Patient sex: F
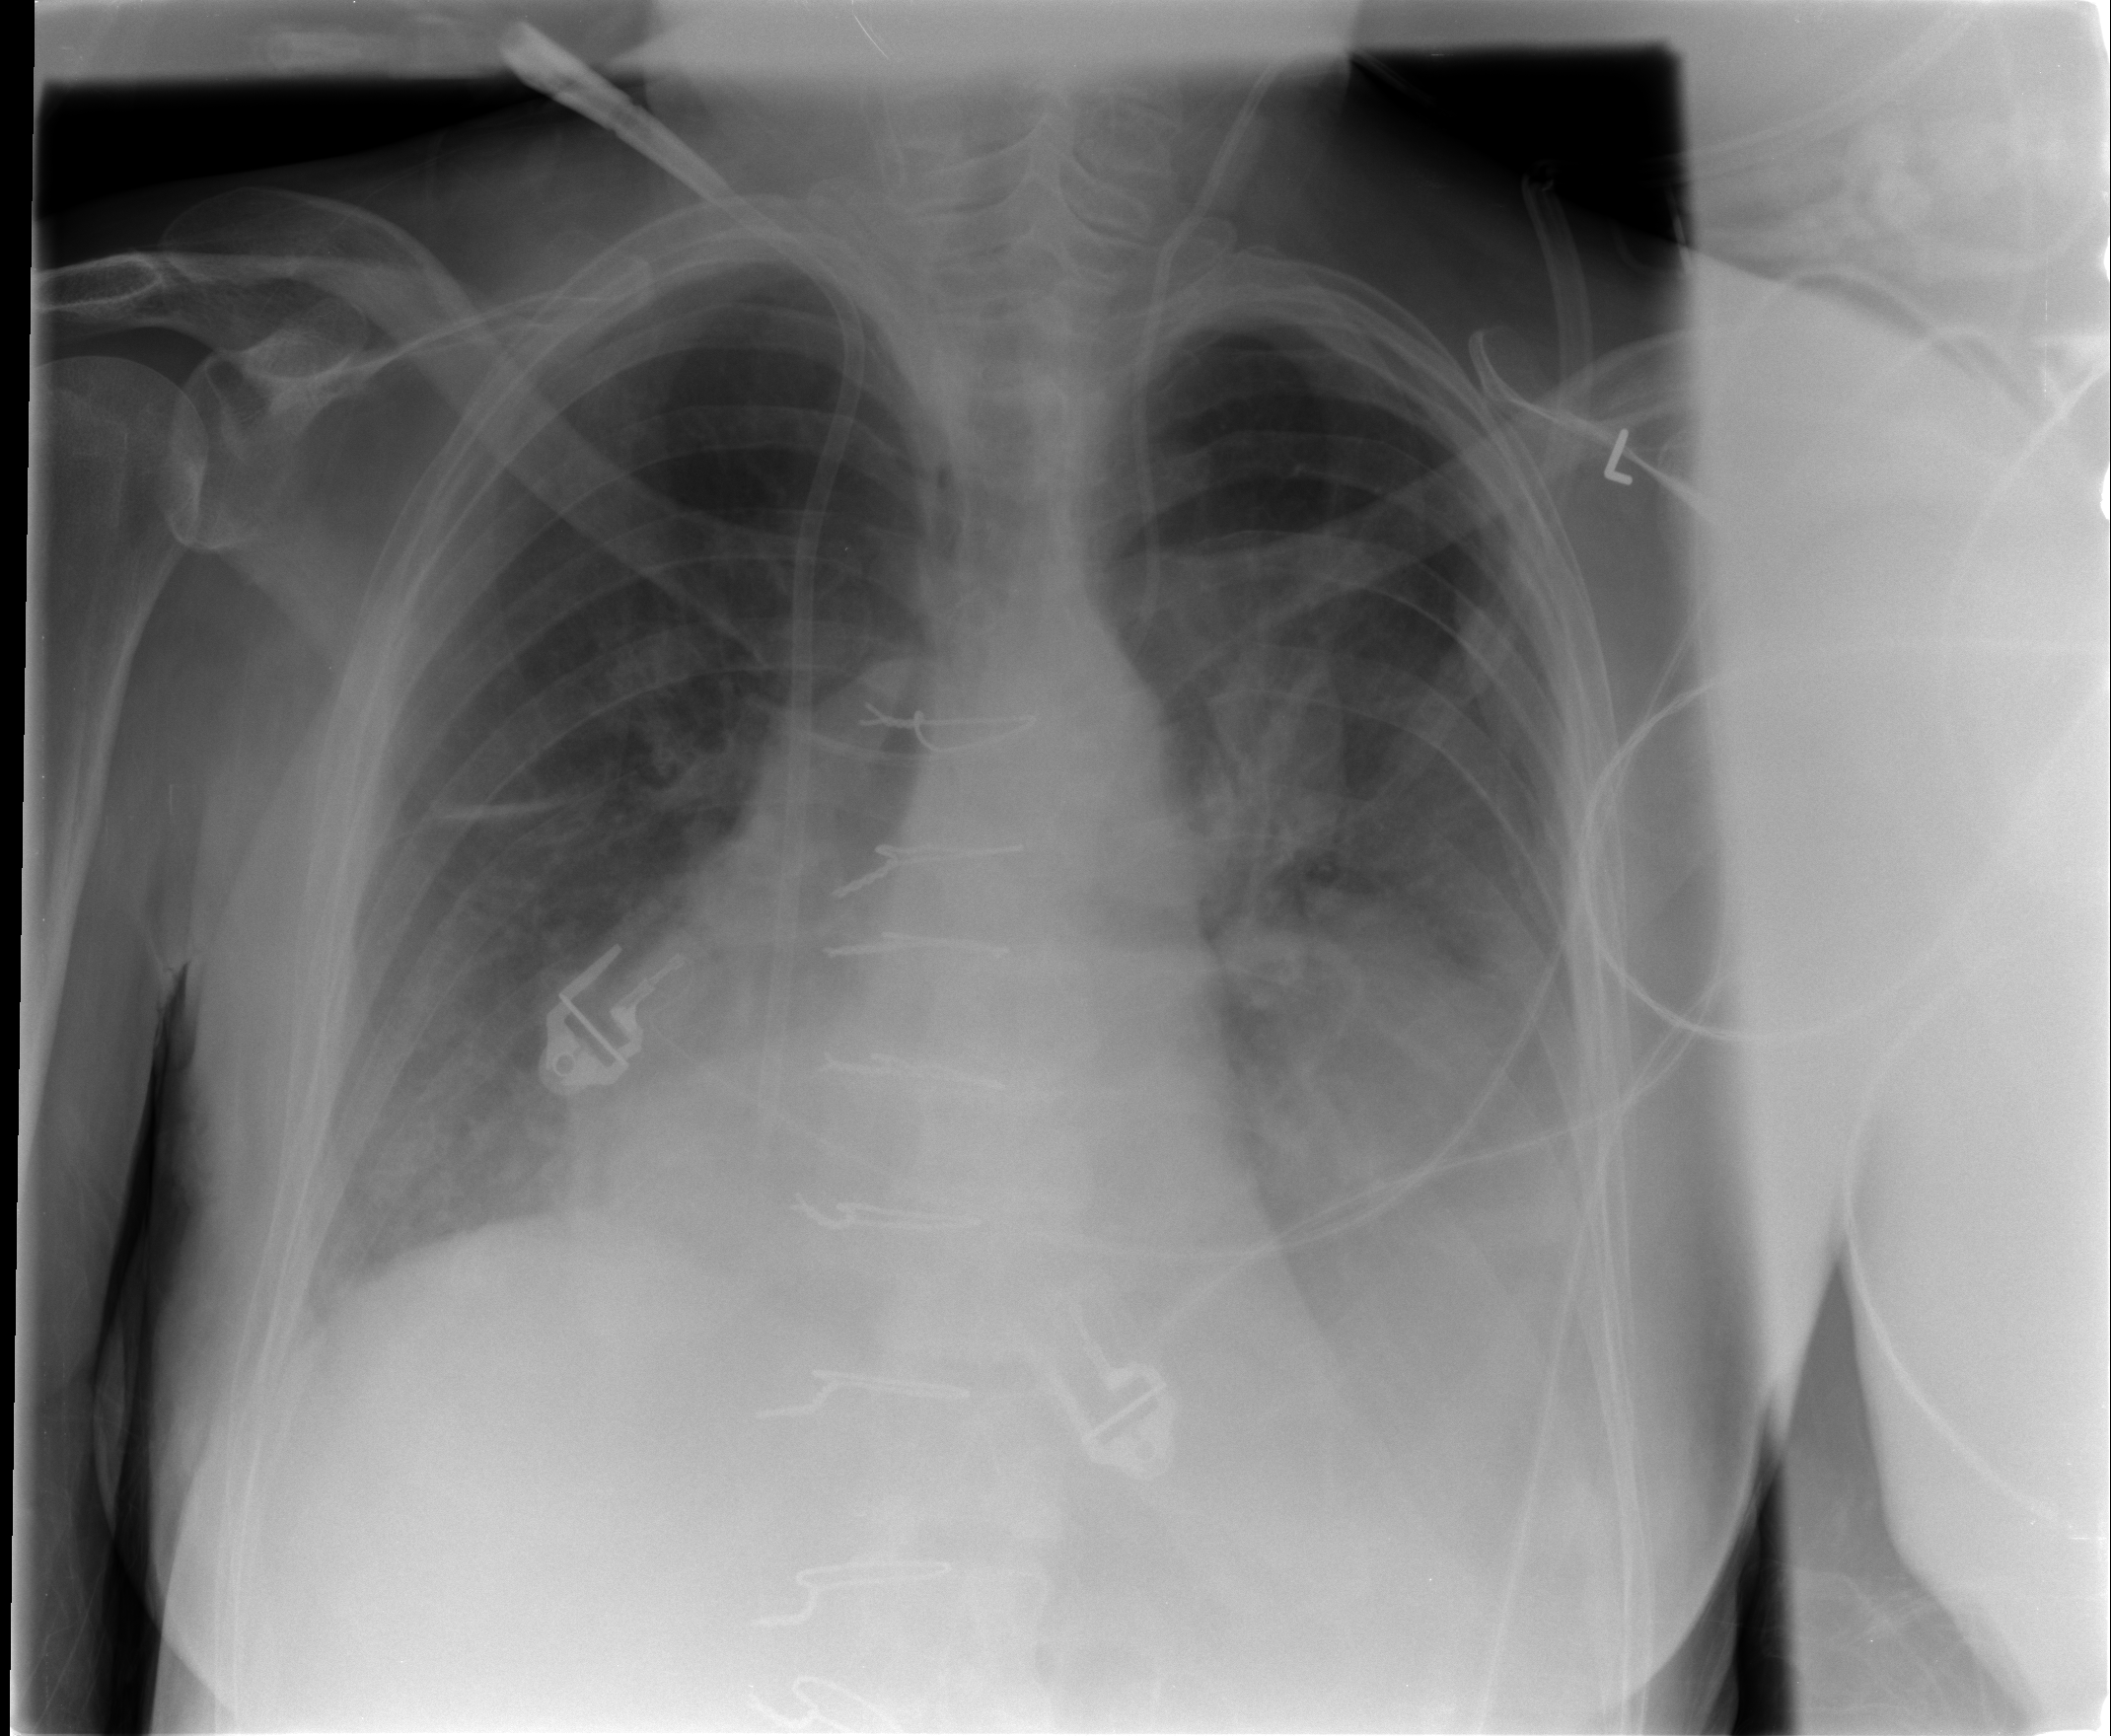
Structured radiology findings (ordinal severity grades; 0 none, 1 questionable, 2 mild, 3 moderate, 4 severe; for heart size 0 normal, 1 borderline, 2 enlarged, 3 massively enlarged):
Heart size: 1
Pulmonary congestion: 1
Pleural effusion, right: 1
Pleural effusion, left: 2
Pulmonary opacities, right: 0
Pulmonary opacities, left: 1
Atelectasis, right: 2
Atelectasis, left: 2